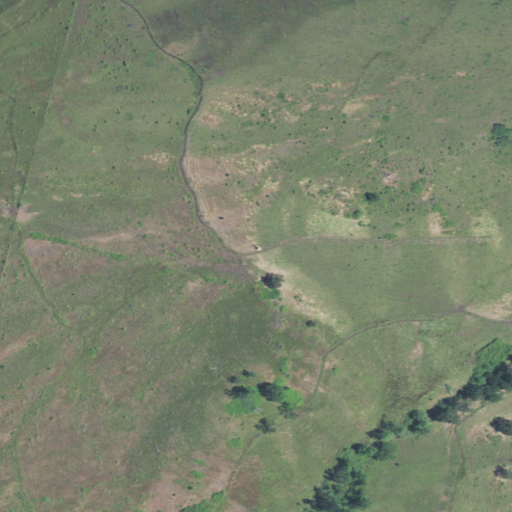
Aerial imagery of valley in Oregon named Peck Gulch containing pasture and shrub